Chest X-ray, PA view. Patient: 43 years old, sex M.
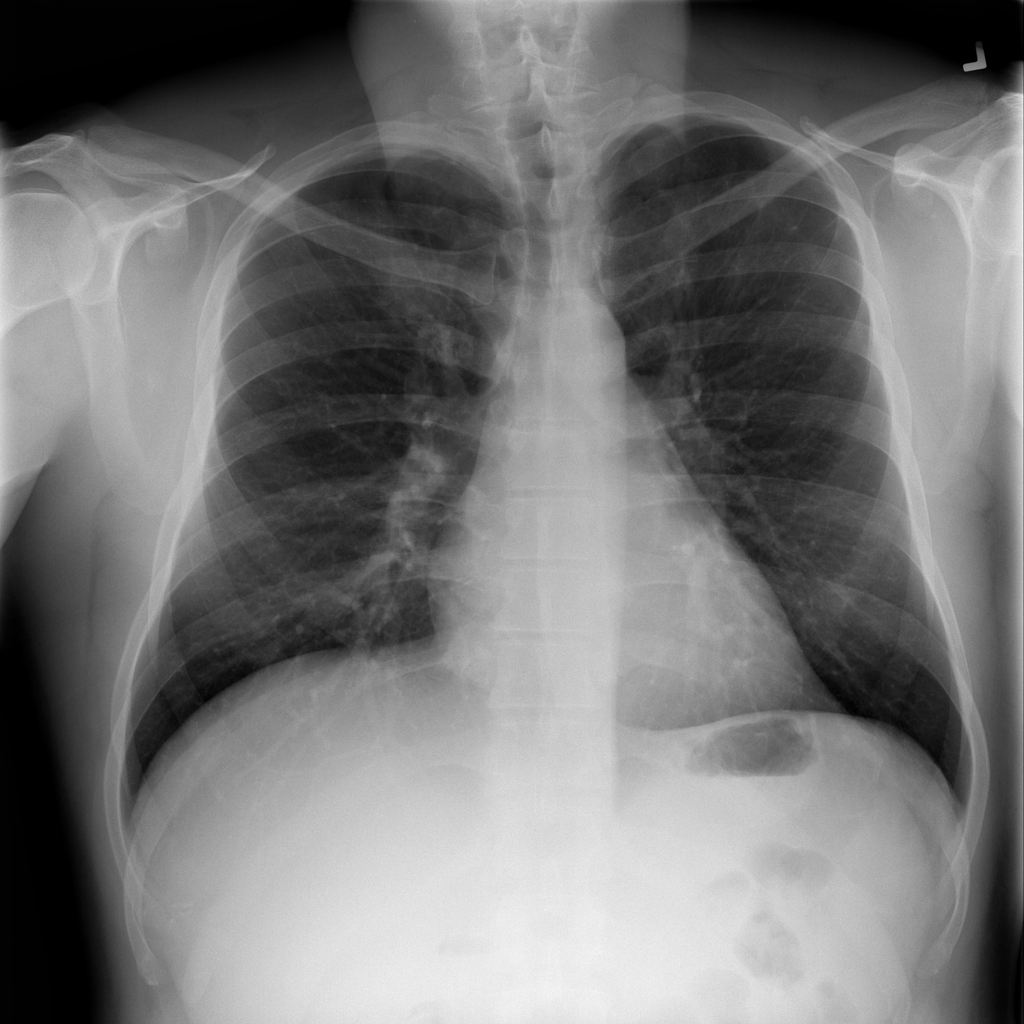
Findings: No Finding